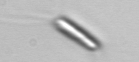
Label: Chrysochromulina